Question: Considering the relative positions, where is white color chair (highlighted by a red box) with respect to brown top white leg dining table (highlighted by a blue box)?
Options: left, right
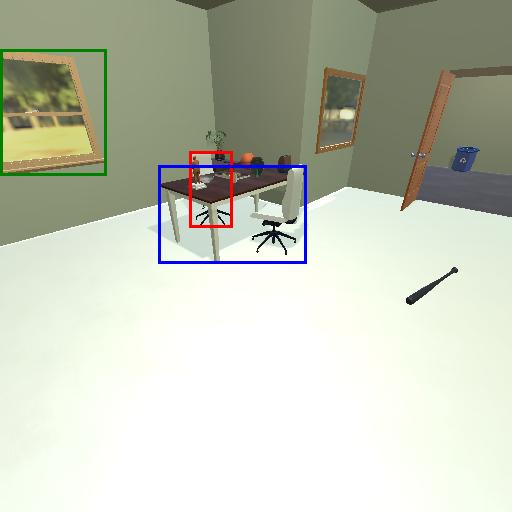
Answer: left